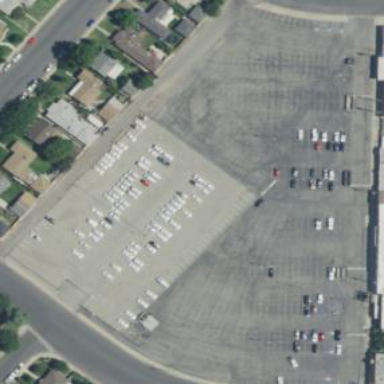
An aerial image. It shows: Parking area.